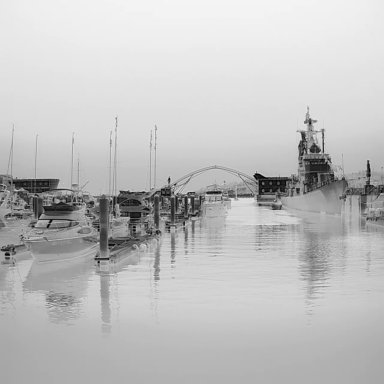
There are seven objects shown in the infrared image, including three canoes, two sailboats, a warship, and a container_ship.